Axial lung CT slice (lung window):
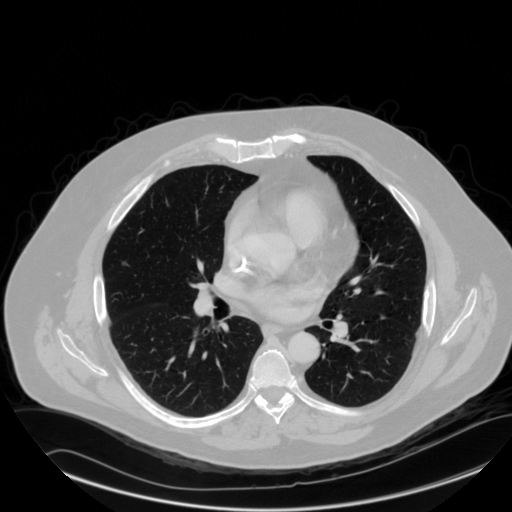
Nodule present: yes
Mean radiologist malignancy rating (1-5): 2.667